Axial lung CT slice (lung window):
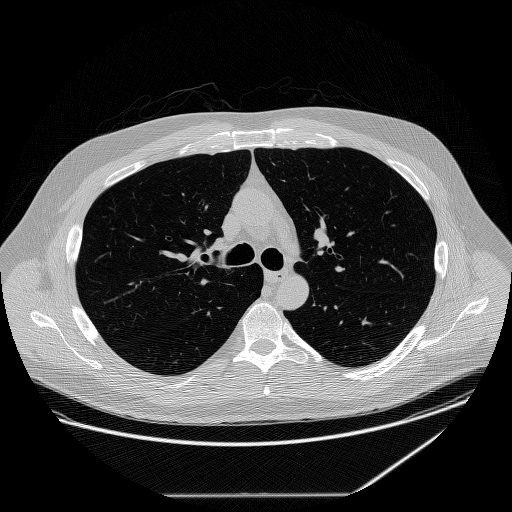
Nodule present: no